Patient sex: F
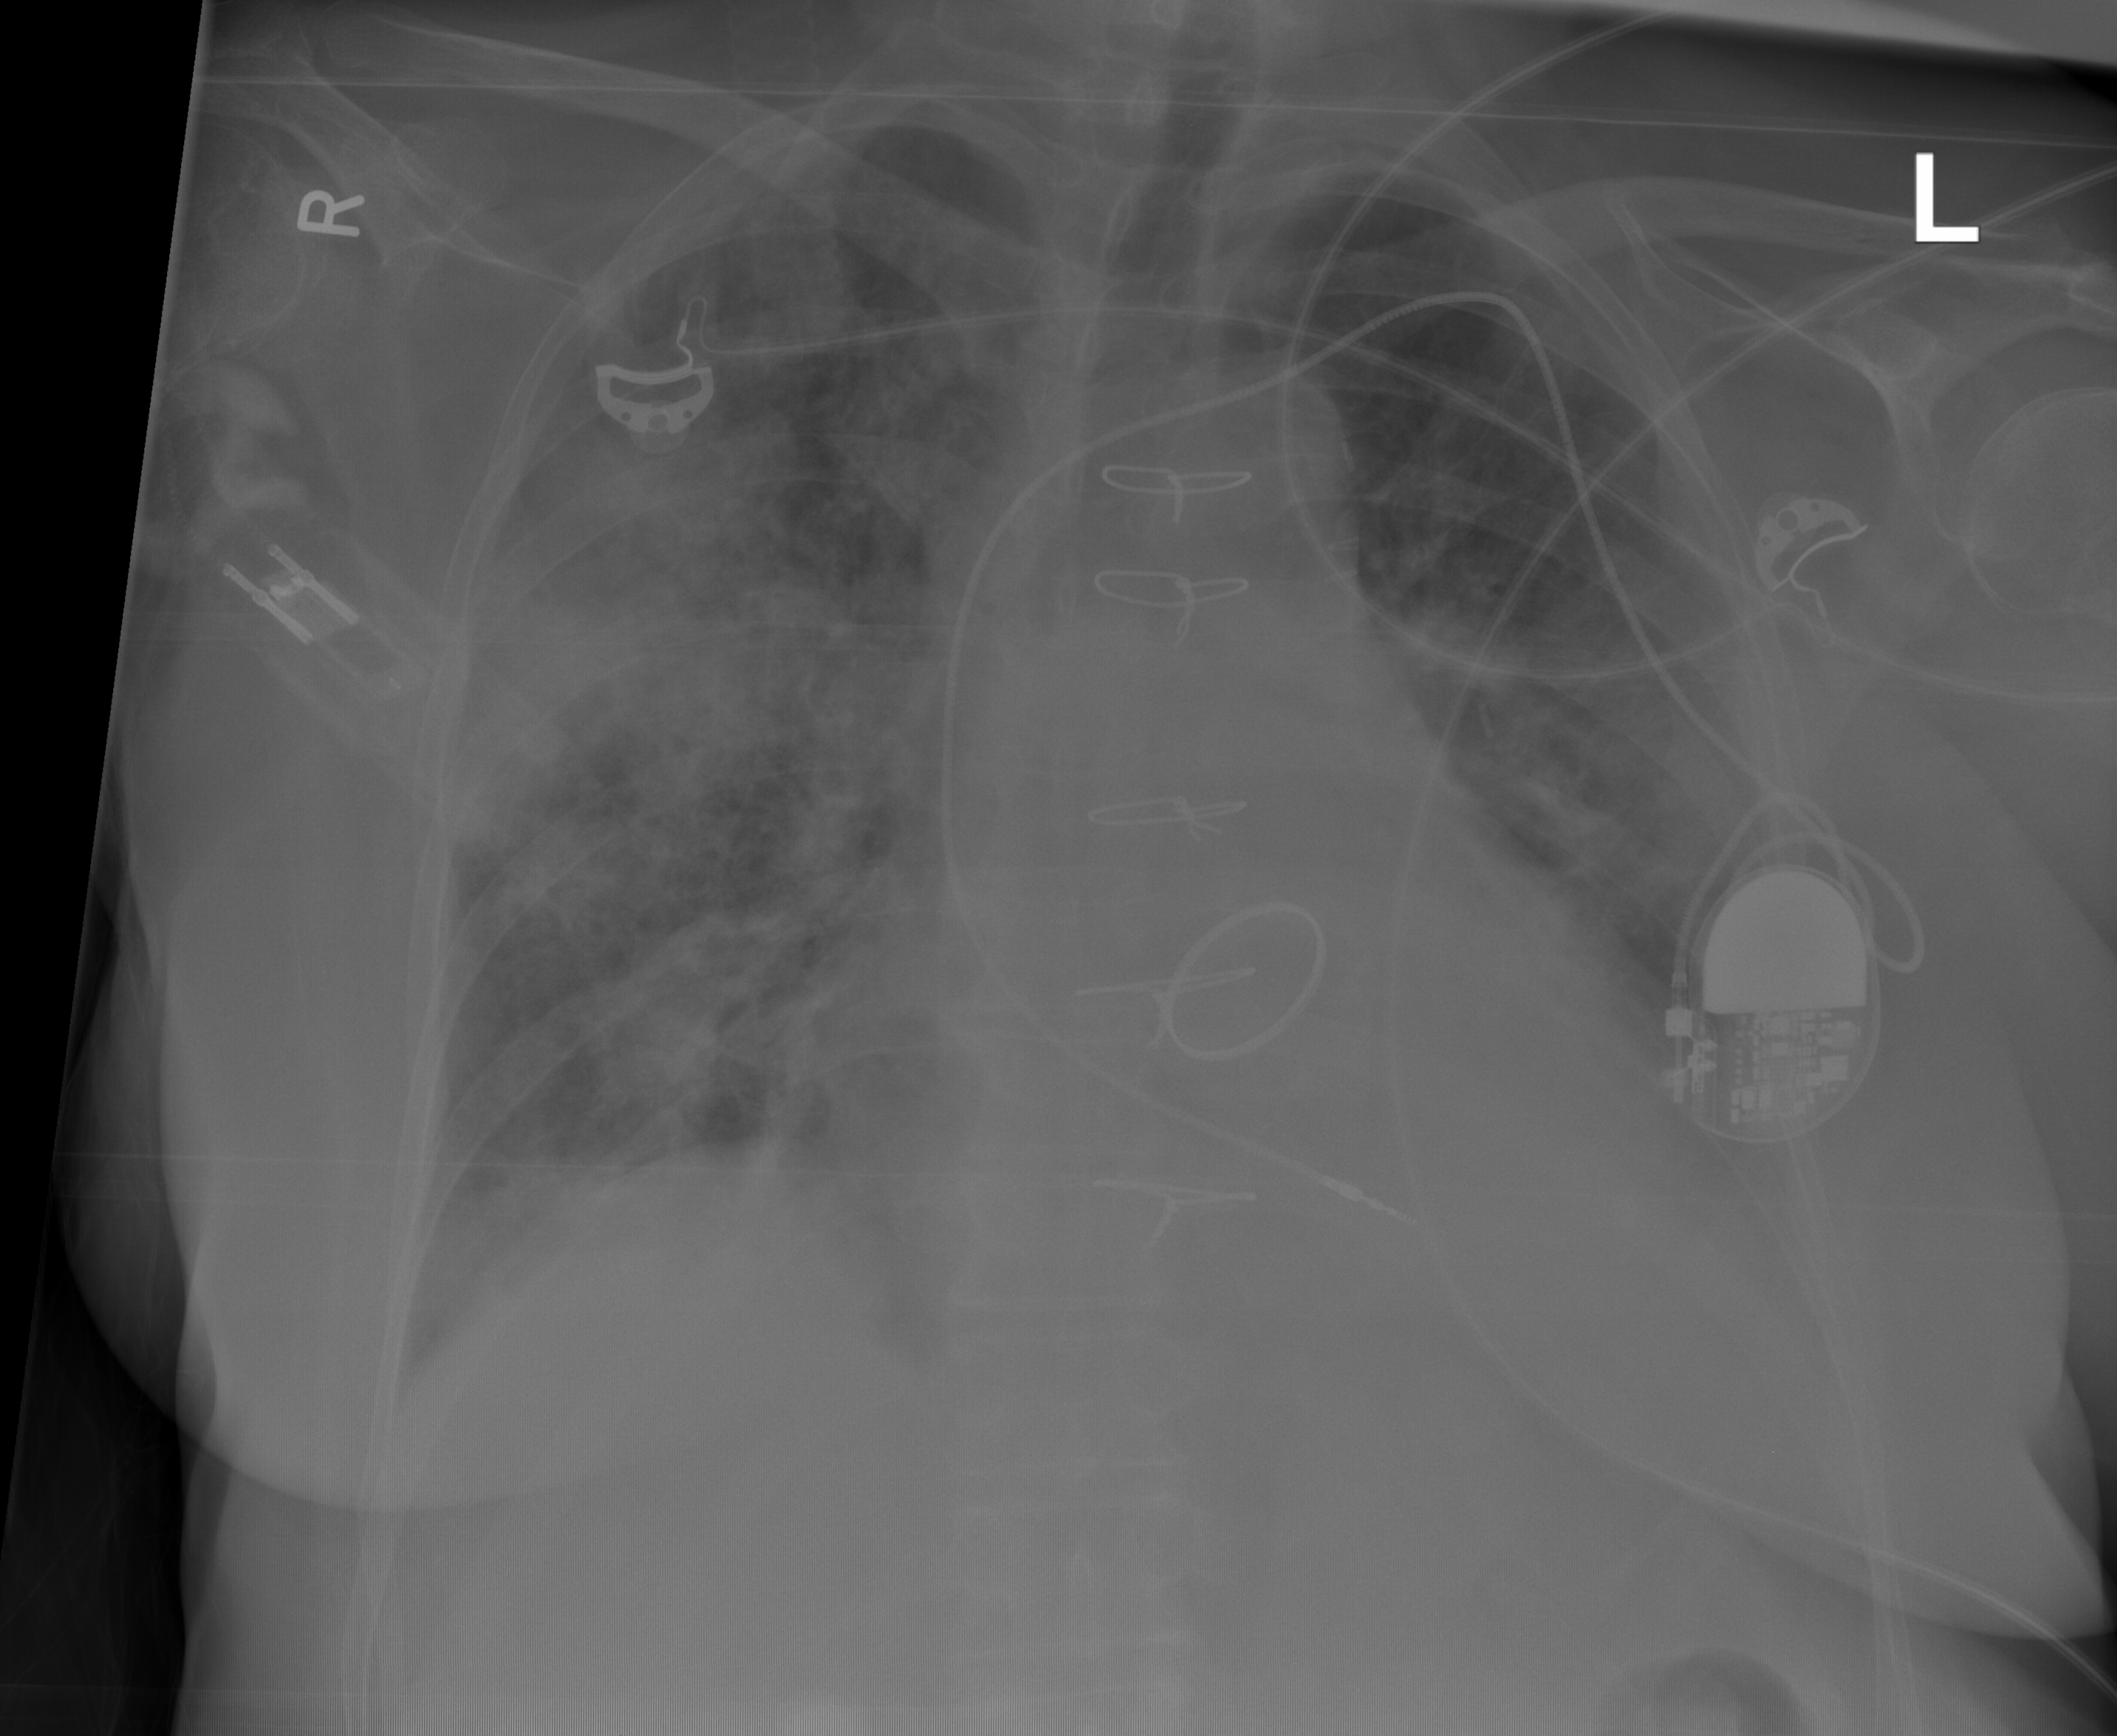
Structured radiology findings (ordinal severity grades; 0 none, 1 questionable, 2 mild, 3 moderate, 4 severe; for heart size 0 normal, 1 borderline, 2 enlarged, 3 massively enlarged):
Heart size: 2
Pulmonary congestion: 2
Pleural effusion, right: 1
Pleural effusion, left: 2
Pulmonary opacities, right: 3
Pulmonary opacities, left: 2
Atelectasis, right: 2
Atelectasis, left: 2